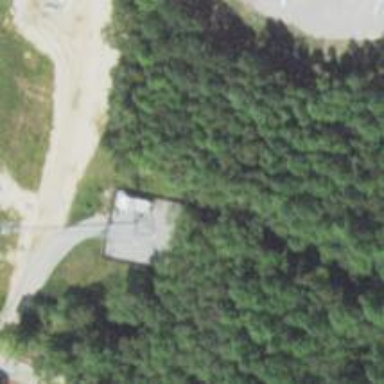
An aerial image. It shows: Mast tower used for communication.